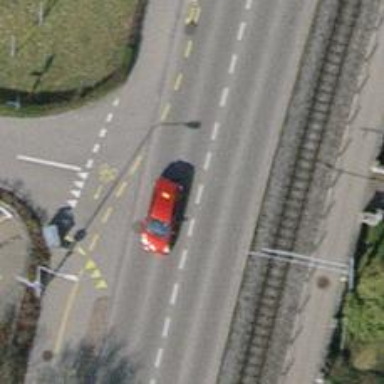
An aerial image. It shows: Secondary road with asphalt surface. It has designated cycle lane on the left side.